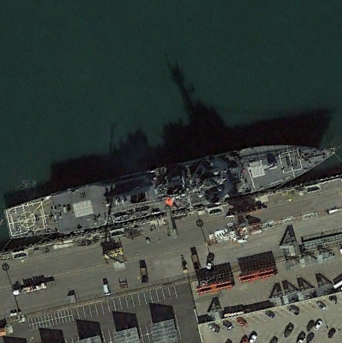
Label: destroyer